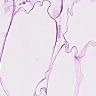
Metastatic tissue present: no